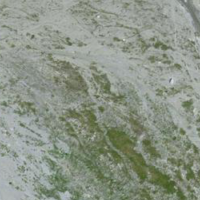
EUNIS habitat code: 31
Species observed at this site:
Eriophorum scheuchzeri
Syngrapha ain
Marmota marmota
Aster alpinus
Gentiana bavarica
Sempervivum montanum
Anthyllis vulneraria
Viola calcarata
Bartsia alpina
Gentiana verna